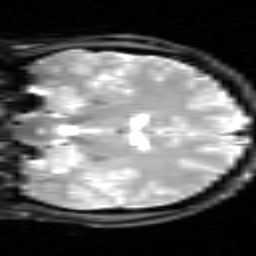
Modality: inplaneT2
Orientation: coronal